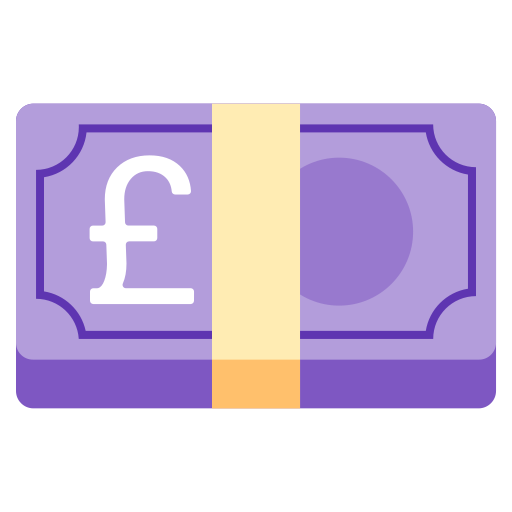
Emoji: 💷